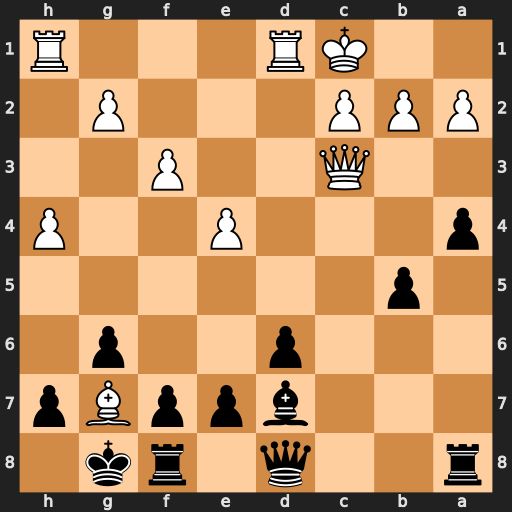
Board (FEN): r2q1rk1/3bppBp/3p2p1/1p6/p3P2P/2Q2P2/PPP3P1/2KR3R
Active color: b
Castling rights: -
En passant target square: -
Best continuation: Rc8 Qd4 Rc4 Bxf8 Rxd4